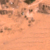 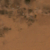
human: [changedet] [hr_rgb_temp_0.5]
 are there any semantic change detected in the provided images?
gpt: Everything remains the same.